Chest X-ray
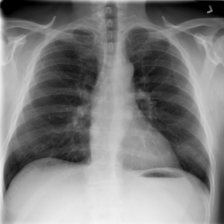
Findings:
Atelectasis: negative
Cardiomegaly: negative
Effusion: negative
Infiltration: negative
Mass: negative
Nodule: negative
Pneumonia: negative
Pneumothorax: negative
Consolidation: negative
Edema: negative
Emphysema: negative
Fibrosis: negative
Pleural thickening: negative
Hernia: negative